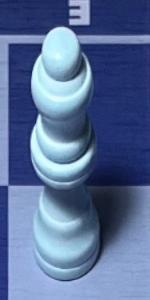
Label: Queen_White